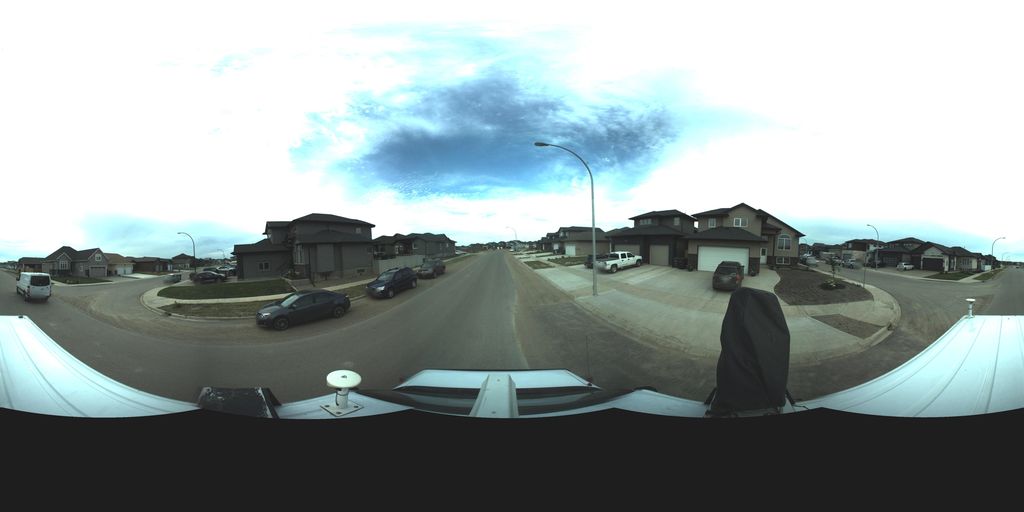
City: saskatoon